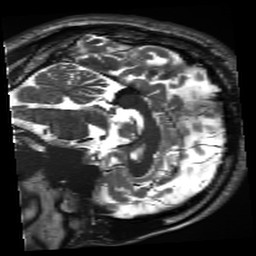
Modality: inplaneT2
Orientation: sagittal
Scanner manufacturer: siemens
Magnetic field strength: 3 T
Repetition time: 11 s
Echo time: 0.059 s